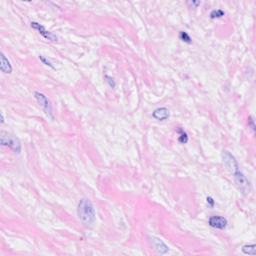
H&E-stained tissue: Breast